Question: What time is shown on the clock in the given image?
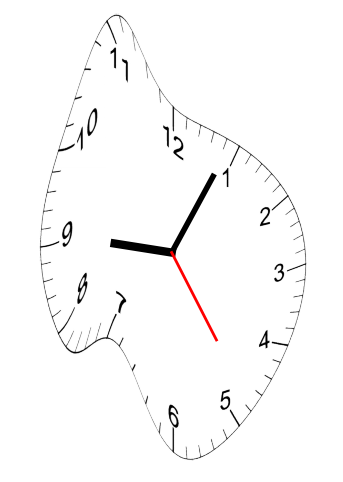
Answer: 09:04:24